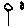
Label: flower